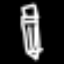
Label: pencil